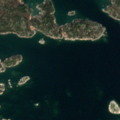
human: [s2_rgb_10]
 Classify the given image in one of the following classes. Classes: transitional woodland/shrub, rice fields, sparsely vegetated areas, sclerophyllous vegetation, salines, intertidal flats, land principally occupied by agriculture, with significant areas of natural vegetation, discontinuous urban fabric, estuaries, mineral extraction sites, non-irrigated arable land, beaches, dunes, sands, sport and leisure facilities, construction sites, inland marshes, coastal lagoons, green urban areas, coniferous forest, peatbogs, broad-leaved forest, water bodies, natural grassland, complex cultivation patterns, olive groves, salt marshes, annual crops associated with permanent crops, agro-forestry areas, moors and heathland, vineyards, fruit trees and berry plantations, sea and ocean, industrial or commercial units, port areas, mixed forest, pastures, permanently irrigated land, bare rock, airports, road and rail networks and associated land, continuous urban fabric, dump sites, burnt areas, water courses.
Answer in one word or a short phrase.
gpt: broad-leaved forest, sea and ocean